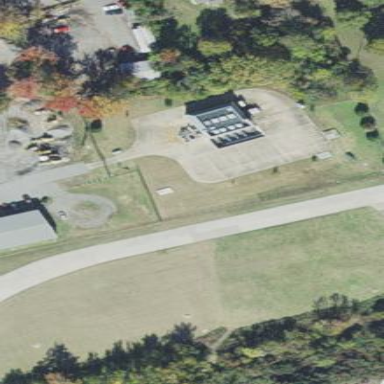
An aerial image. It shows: Pumping station.